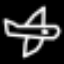
Label: airplane